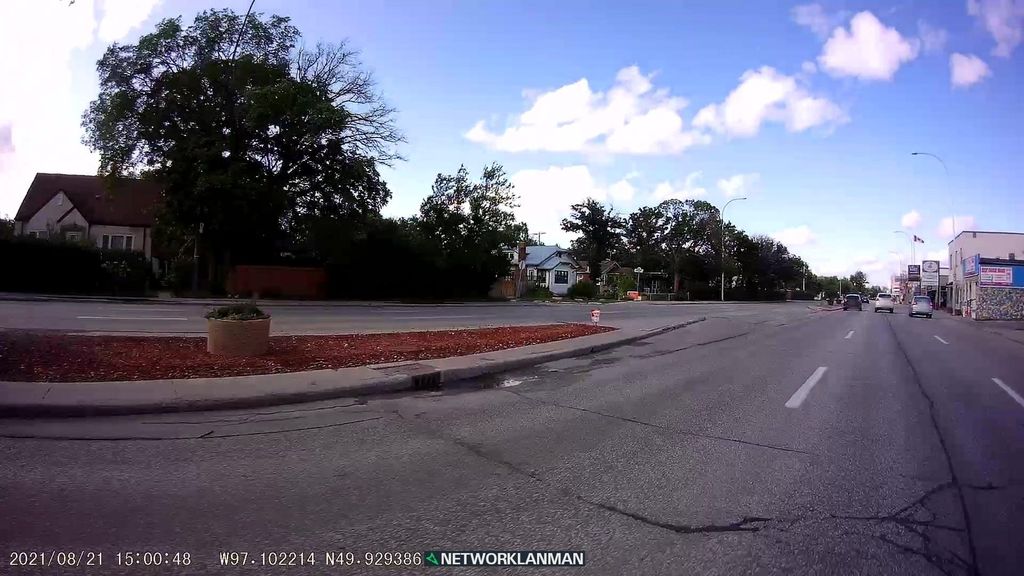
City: winnipeg